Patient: sex M, age 43
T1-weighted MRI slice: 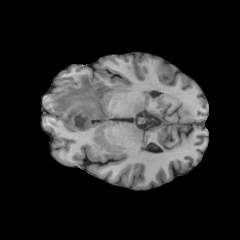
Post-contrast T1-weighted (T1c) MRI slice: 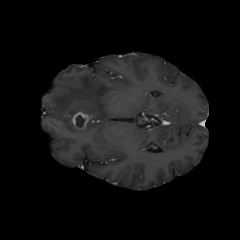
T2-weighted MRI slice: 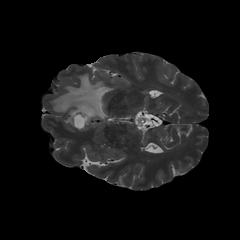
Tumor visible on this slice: yes
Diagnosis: Glioblastoma, IDH-wildtype
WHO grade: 4